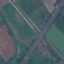
Land use / land cover: Highway